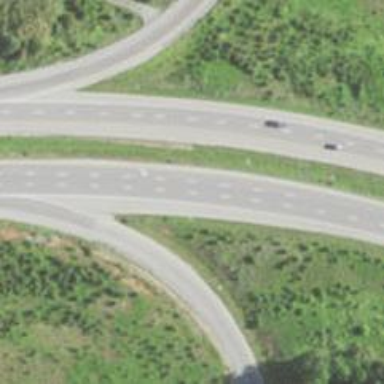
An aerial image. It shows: Asphalt road classified as trunk highway.